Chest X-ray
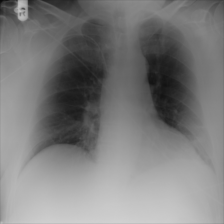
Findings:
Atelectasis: positive
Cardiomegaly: negative
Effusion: negative
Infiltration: negative
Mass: negative
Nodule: negative
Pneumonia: negative
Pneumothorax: negative
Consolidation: negative
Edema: negative
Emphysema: negative
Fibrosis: negative
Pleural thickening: negative
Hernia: negative